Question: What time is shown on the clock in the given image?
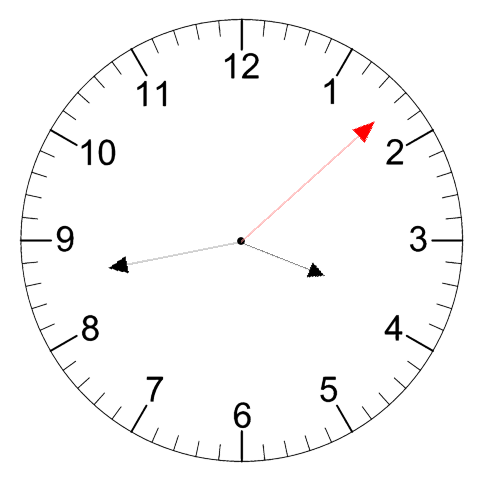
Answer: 03:43:08